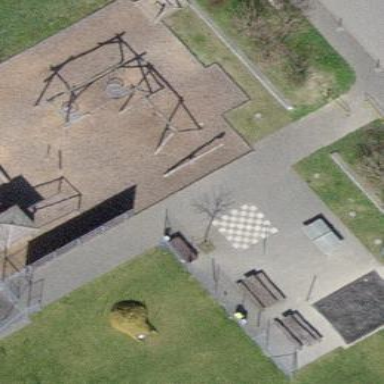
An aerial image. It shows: Playground area for leisure land.